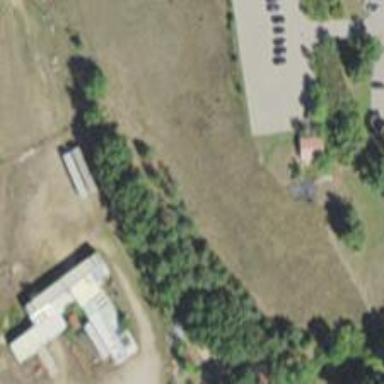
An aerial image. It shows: Abandoned railway.